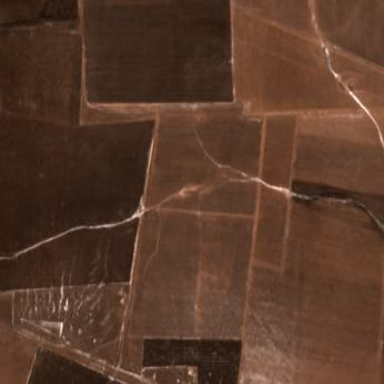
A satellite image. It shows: Farmland with wheat crops.